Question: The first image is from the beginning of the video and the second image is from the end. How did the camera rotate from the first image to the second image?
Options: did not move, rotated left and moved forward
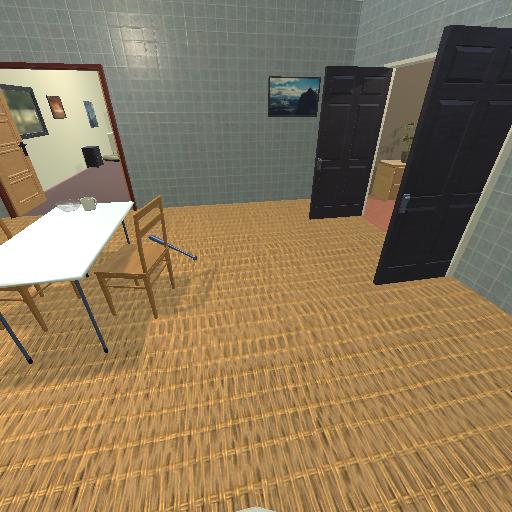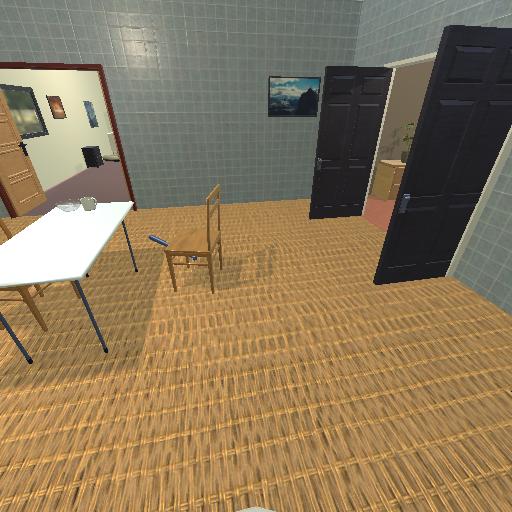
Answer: did not move